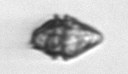
Label: Kryptoperidinium_triquetrum